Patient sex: M
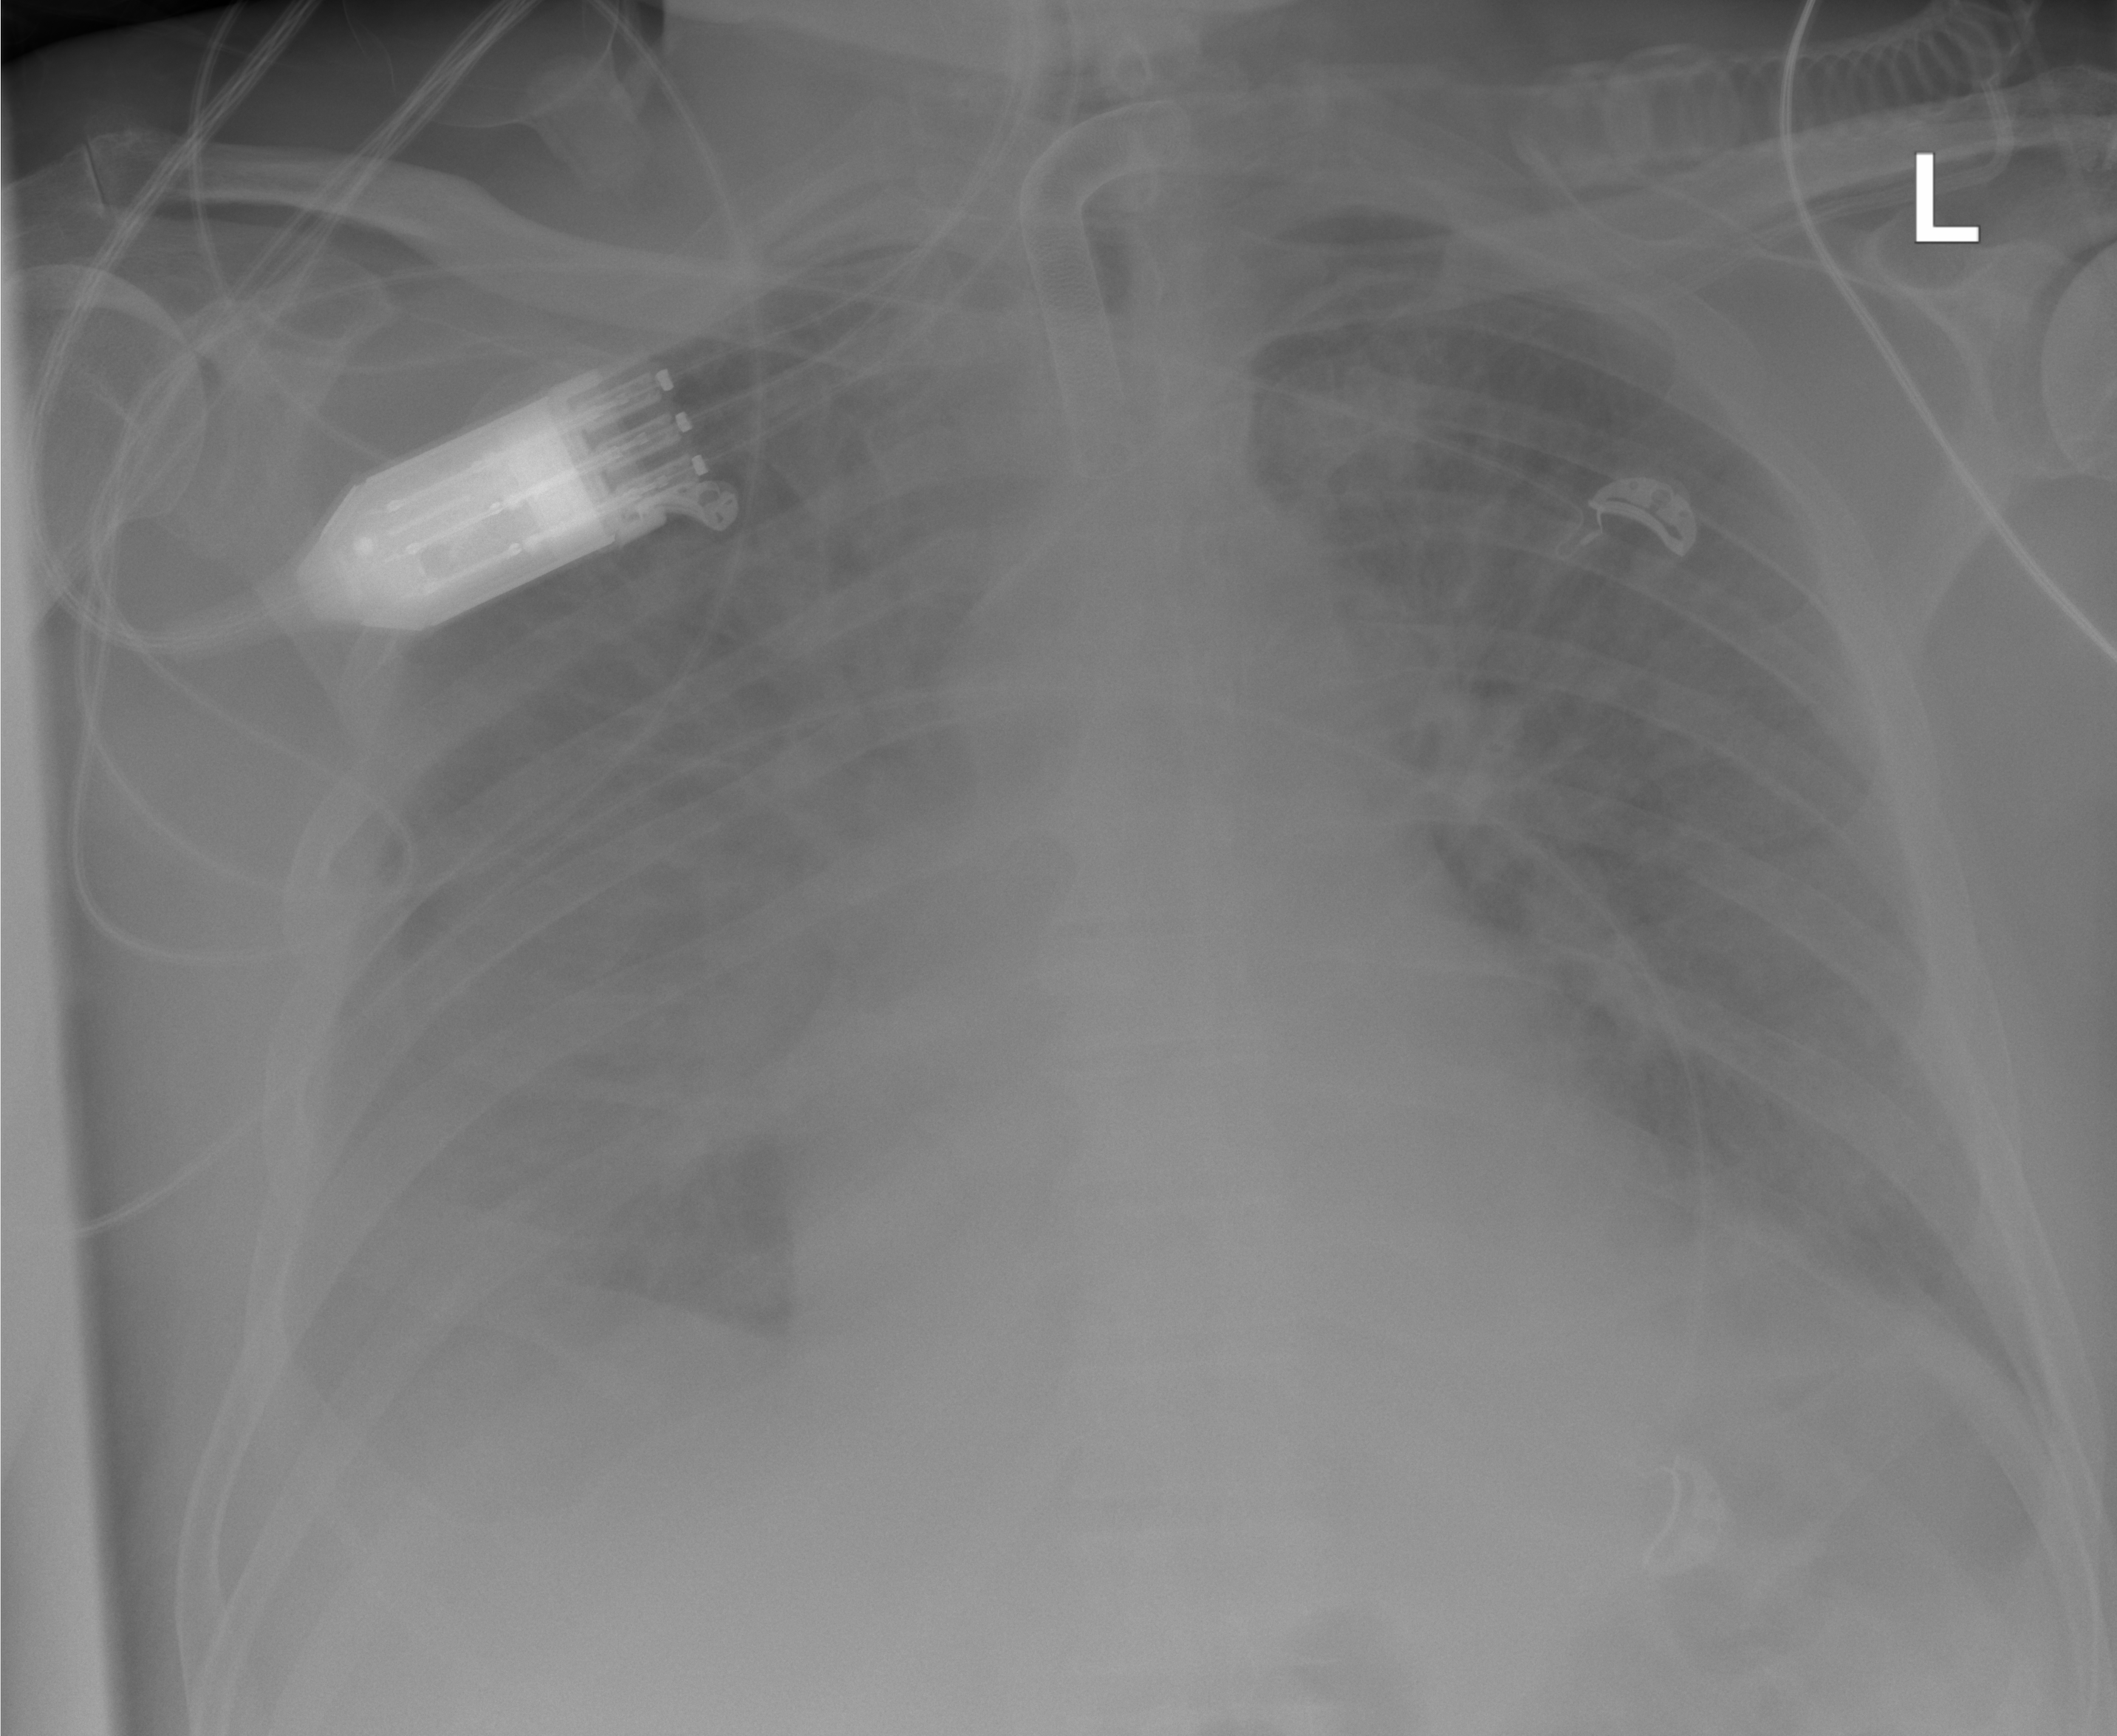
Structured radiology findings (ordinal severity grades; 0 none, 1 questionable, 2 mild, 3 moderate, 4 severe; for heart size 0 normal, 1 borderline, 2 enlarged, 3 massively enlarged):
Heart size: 2
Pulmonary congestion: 2
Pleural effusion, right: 2
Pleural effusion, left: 1
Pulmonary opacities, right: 2
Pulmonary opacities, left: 2
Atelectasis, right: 3
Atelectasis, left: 2